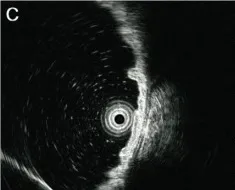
Oesophagogastroduodenoscopy images of the gastric MALT lymphoma. Endoscopic ultrasonography confirms that the lymphoma is confined to the gastric mucosal layer (C).
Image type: endoscopy (other_endoscopy)